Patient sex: M
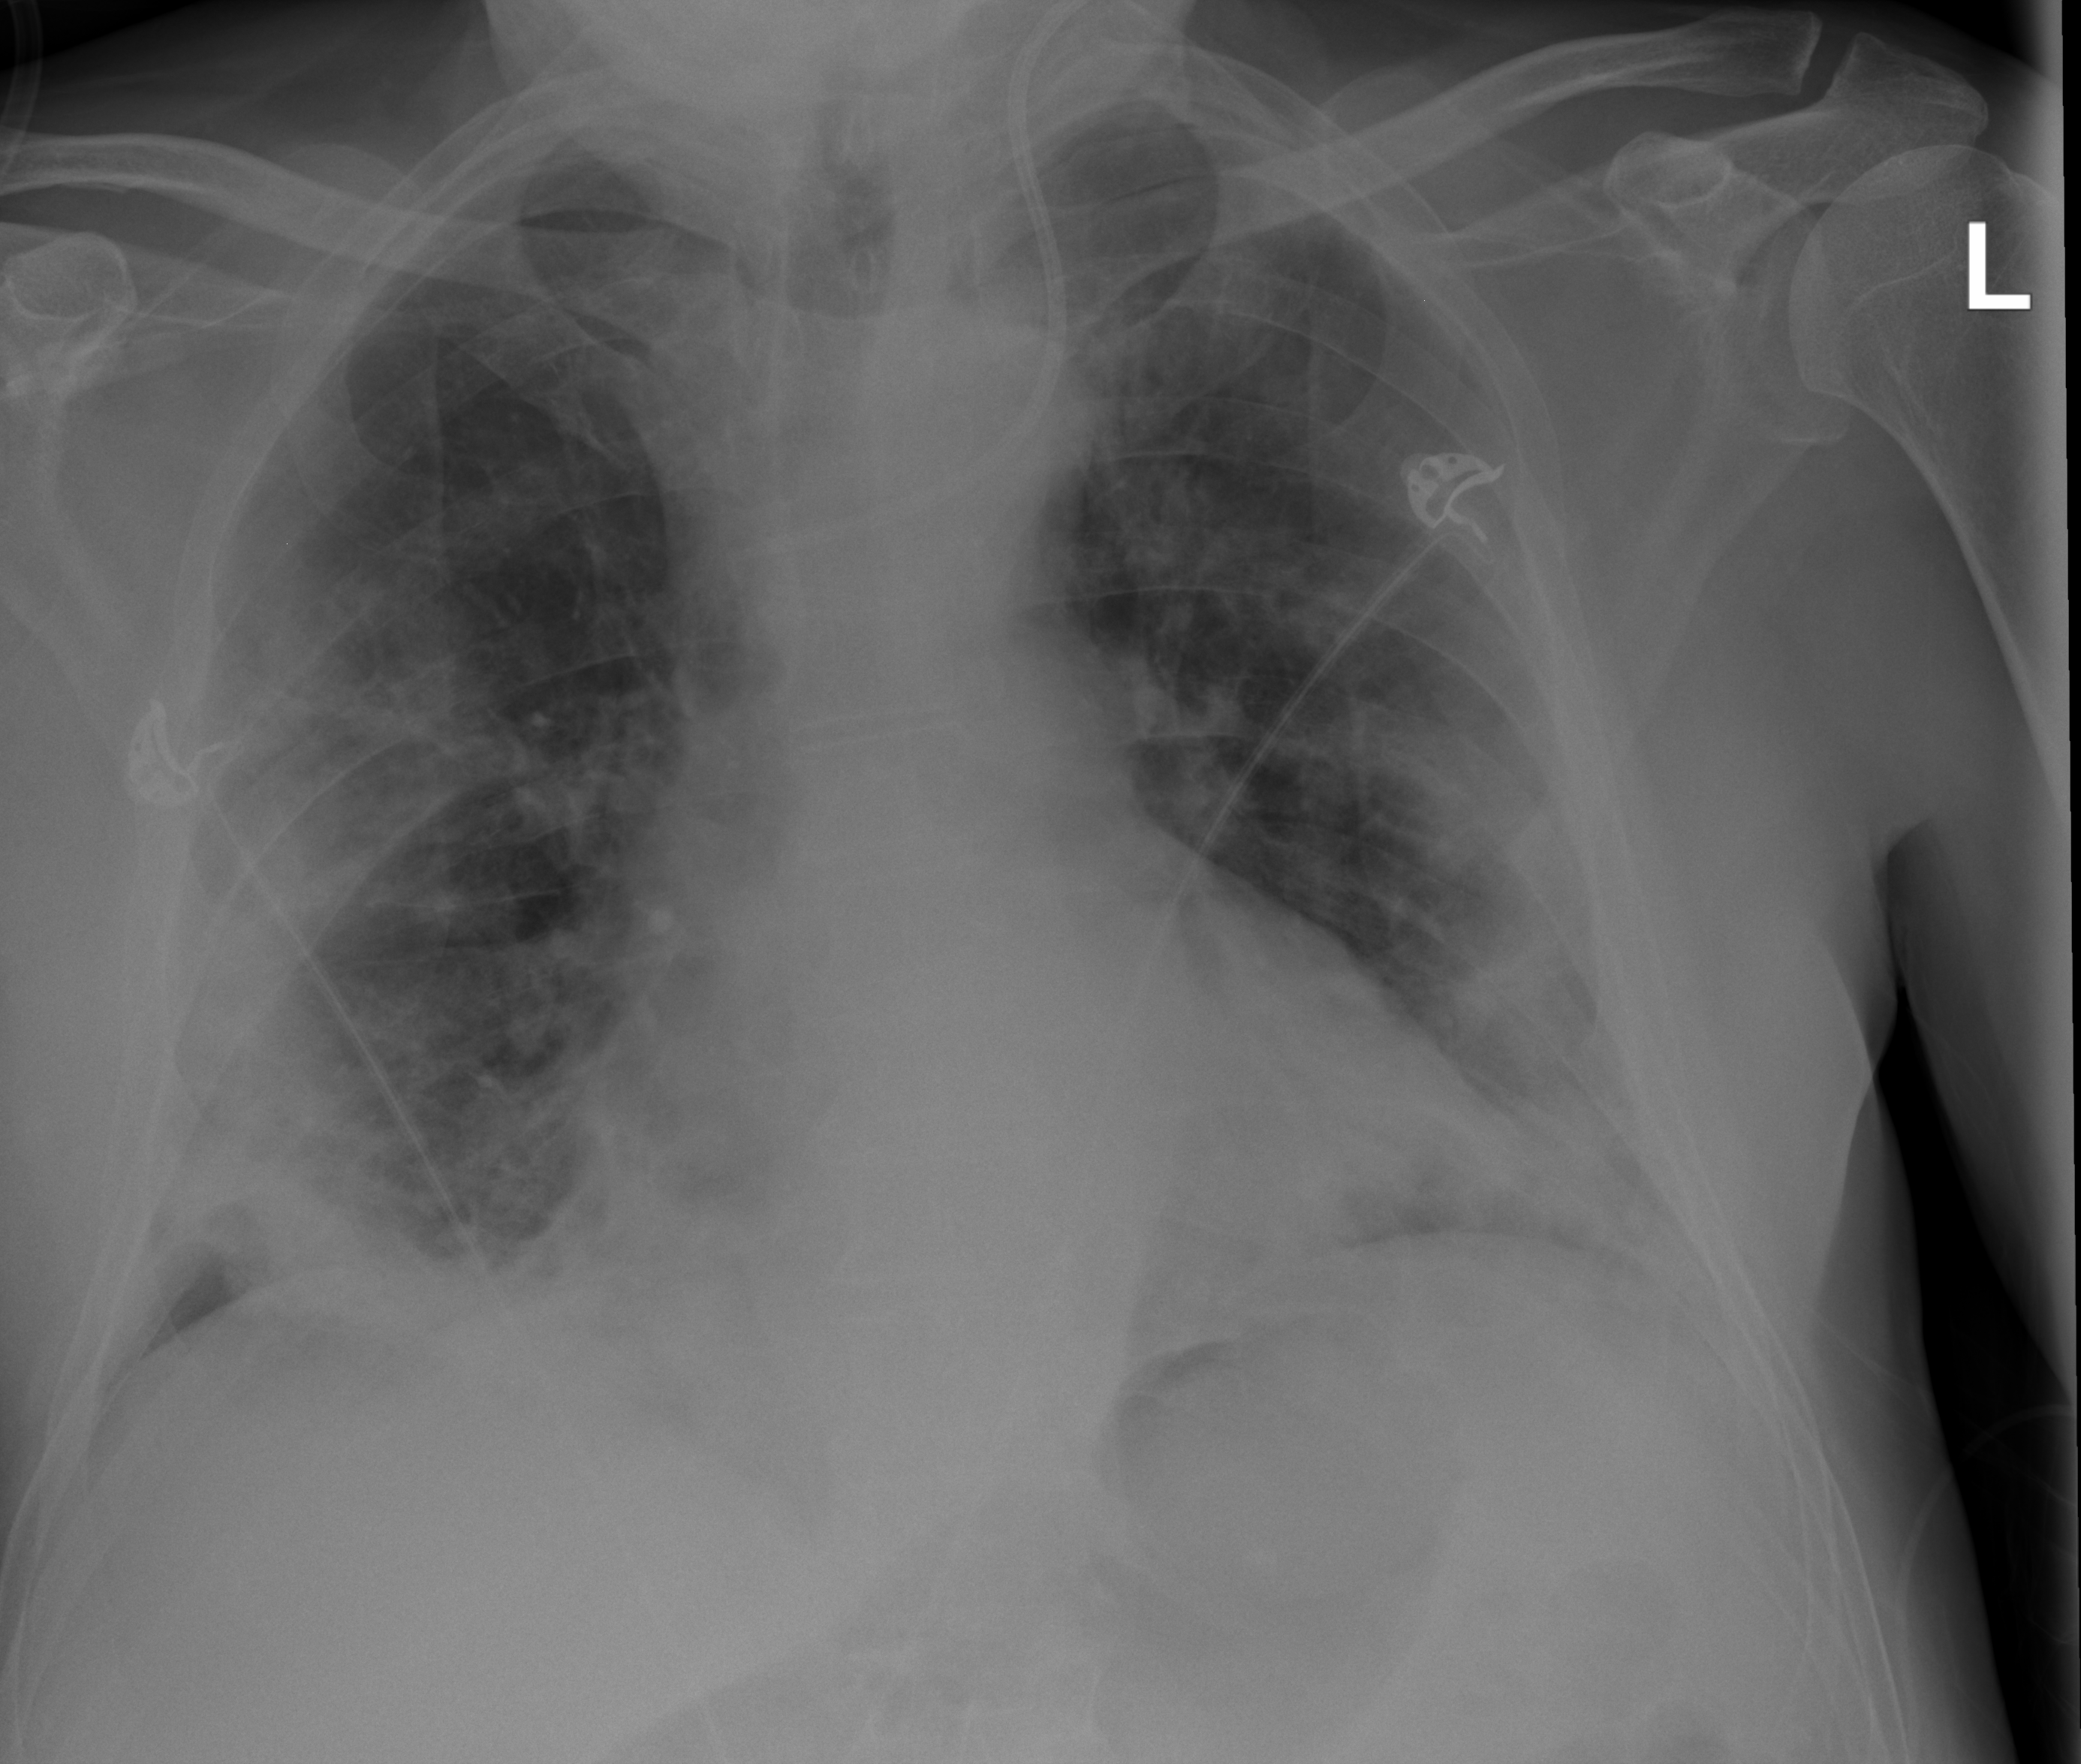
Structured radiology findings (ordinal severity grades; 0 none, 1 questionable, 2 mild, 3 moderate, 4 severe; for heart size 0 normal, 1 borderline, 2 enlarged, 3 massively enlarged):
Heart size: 2
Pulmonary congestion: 0
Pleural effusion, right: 2
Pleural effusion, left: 2
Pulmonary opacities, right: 3
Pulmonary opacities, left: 2
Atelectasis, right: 3
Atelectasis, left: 3